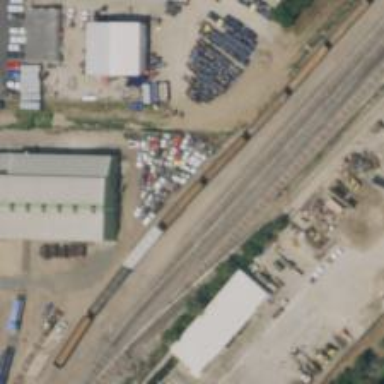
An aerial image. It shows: Railway siding with rails.